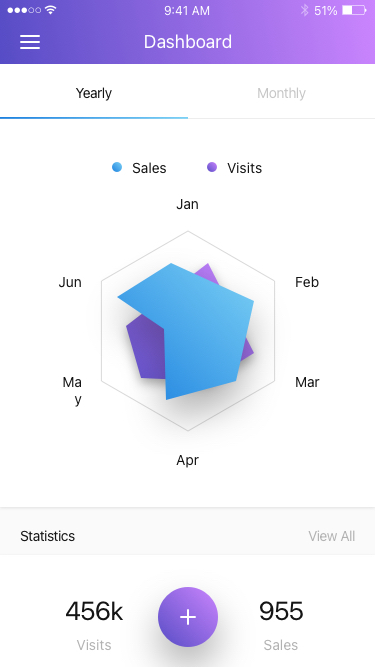
Text in this UI design:
456k
Visits
955
Sales
View All
Statistics
Jan
Feb
Mar
Jun
May
Apr
Sales
Visits
Yearly
Monthly
Dashboard